如图，圆心角为 $135^\circ$ 的扇形减去直径为 12 厘米的半圆，求阴影部分的周长和面积（结果保留 $\pi$）.

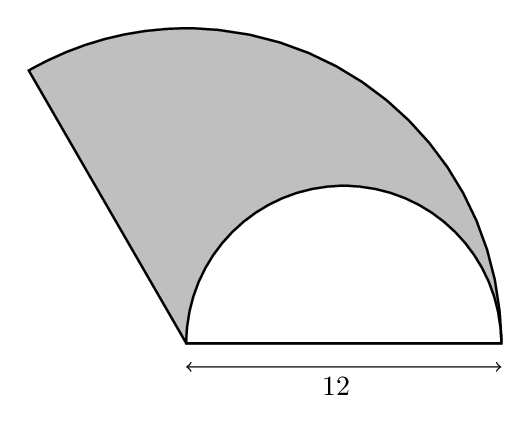
【解答】
\noindent \textbf{【答案】} 周长为$\boldsymbol{(12+15\pi)}$厘米；阴影部分的面积为$\boldsymbol{36\pi\mathrm{cm}^2}$

\noindent \textbf{【知识点】} 含圆的组合图形的计算（周长和面积）

\noindent \textbf{【分析】} 本题考查了扇形面积的计算：设圆心角是$n^\circ$，圆的半径为$R$的扇形面积为$S$，则$S_{\text{扇形}}=\dfrac{n}{360}\pi R^2$．
阴影部分的周长为$135^\circ$的圆心角所对的弧长、扇形的半径和半圆的长度的和；阴影部分的面积等于扇形的面积减去半圆的面积．

\noindent \textbf{【详解】} 解：
阴影部分的周长$=12 + \pi\times 6 + \dfrac{135\times \pi\times 12}{180} = (12+15\pi)$厘米；

阴影部分的面积$= \dfrac{135\times \pi\times 12^2}{360} - \dfrac{1}{2}\times \pi\times 6^2 = 36\pi\left(\mathrm{cm}^2\right)$．

答：周长为$(12+15\pi)$厘米；阴影部分的面积为$36\pi\mathrm{cm}^2$．